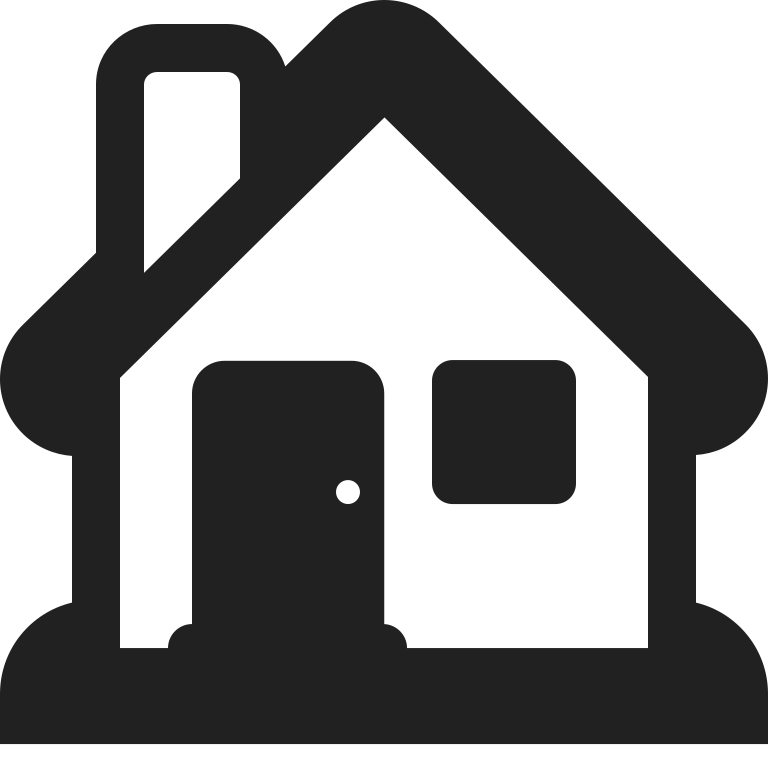
house high contrast